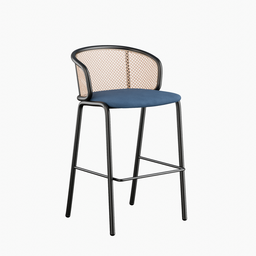
Label: furniture